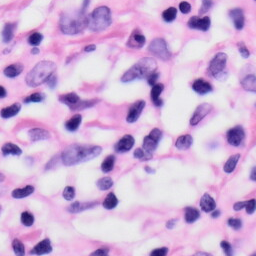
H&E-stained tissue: Skin